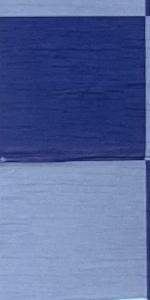
Label: Empty